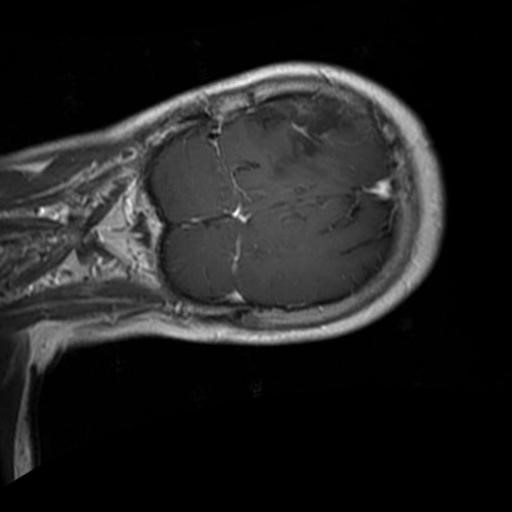
Label: brain_glioma